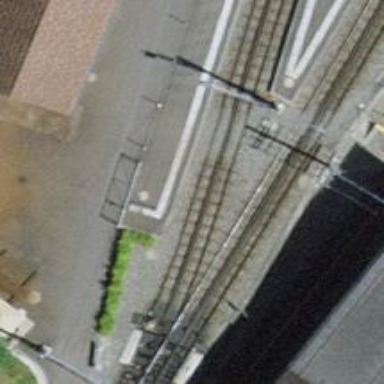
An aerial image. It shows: Single railway track with electrification through contact line.